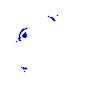
Particle: pion